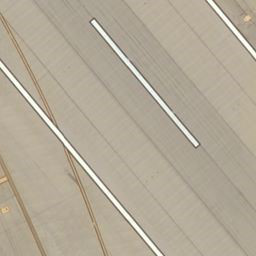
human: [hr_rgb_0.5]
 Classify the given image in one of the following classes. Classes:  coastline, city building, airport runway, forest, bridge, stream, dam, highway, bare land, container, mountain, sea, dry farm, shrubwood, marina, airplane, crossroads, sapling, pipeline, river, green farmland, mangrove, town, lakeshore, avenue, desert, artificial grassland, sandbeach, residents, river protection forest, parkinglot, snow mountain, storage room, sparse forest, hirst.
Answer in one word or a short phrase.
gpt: airport runway